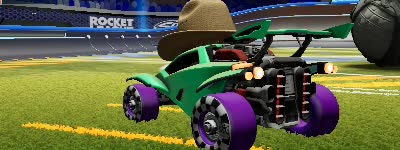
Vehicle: octane